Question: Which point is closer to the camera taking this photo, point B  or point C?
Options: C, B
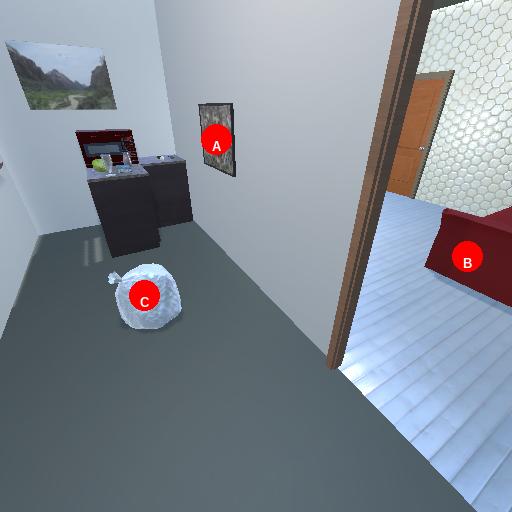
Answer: C